Question: I have made a record of some samples at different seconds:
'''
50 40 36 33 32 30 28 25 22 20 17 15 13 10 7 5
'''
When I create a line chart with markers in Excel, the x-axis is based on these values, but of course they are not normalised in the sense that there is the same distance from 50 to 40 than from 22 to 20.
(so from 50 to 40 there is no data in the middle but the line does not go down to "0", it should just link to the value at 40 smoothly. 'Format Axis' does not seem to do anything here)

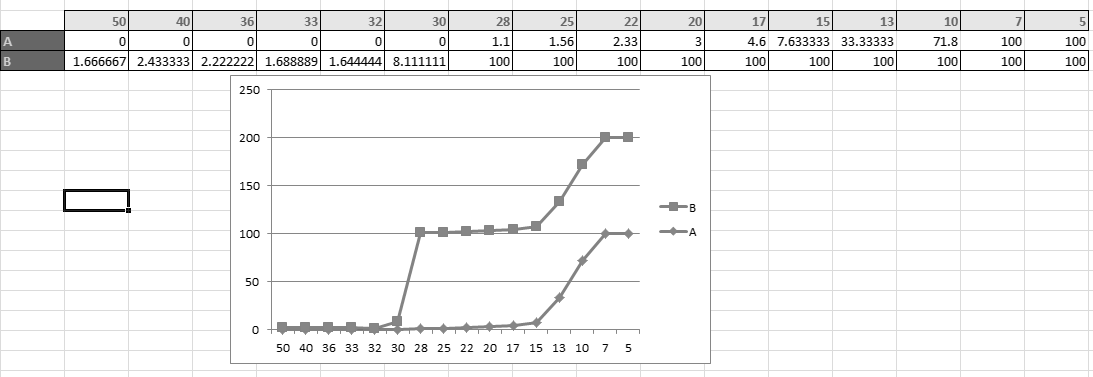
Answer: Example of Scatter with Smooth Lines and Markers:

As the @Jon Peltier has kindly mentioned, prior to this edit I had incorrectly described the above as Scatter with Straight Lines and Markers.
Jon has also pointed out how this happens to be an example of the potential for smooth lines to be deceptive. If the vertical scale were percentages then anything over 100 might not be possible, though the 'bump' in the chart would indicate otherwise!
An alternative with lines is shown below, where 'B' values as displayed have been changed to represent the of A and B values, as possibly nearer the OP's requirement: